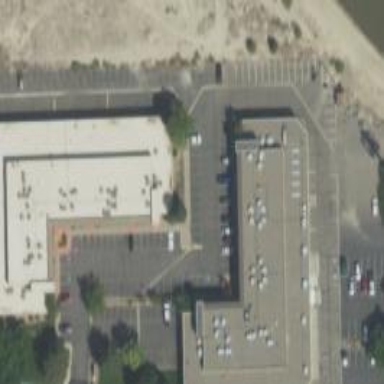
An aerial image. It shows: Office building.